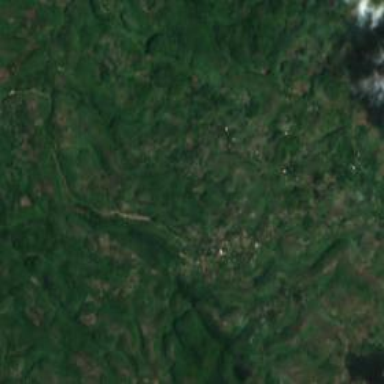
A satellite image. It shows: Small settlement known as hamlet.